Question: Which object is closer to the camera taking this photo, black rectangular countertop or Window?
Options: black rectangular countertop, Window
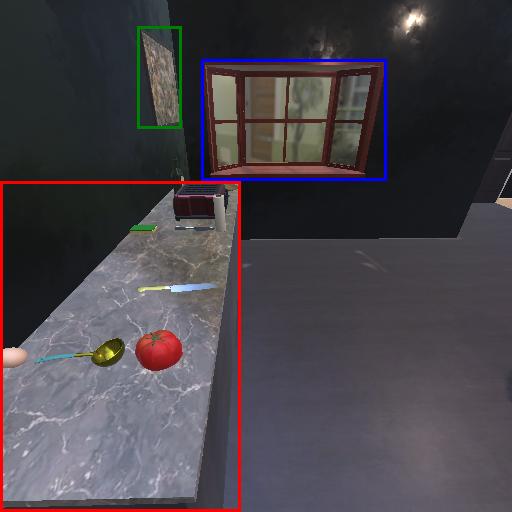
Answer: black rectangular countertop